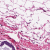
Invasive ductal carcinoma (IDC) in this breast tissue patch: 0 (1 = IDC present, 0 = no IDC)